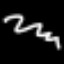
Label: squiggle